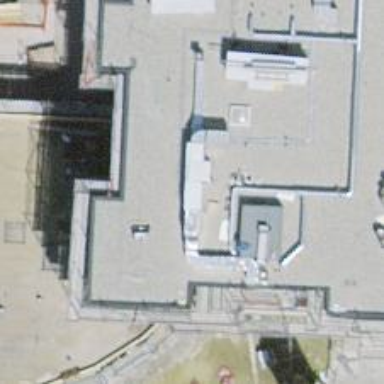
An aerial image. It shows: Nursing home.